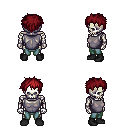
a pixel art fantasy rpg character, male body template, skeleton, steel chest armor, teal pants, brunette bedhead hairstyle, black shoes, four views (front, back, left, right), 2x2 character sprite sheet, small pixel art, hard edges, no anti-aliasing